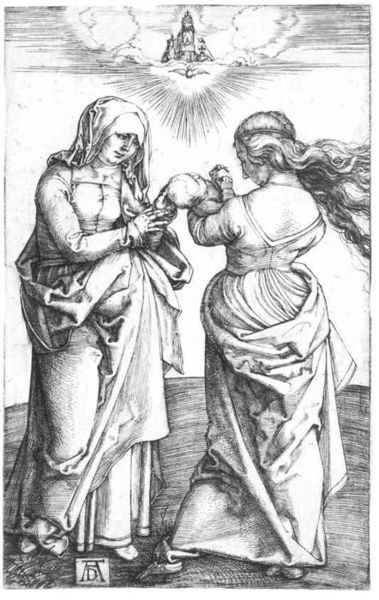
Titel: Die Heilige Anna Selbdritt
Künstler: Albrecht Dürer
Standort: Karlsruhe
Institution: Staatliche Kunsthalle Karlsruhe
Schlagwörter: church, cloaks, crown, folds, hands, religious, robes, white, women, black, dress, frauen, hair, ladies, lady, meeting, nose, portrait, robe, woman, print, hand, cloud, clouds, heaven, sky, field, head, ocean, sea, horizon, sun, death, child, eyes, feet, flowing, grass, light, plants, drawing, paper, black and white, castle, bonnet, cap, mother, mouth, scarf, bird, line, monochrome, saint, dead, wind, virgin, human, madonna, arms, clothes, draped, toga, renaissance, jesus, front, art, back, engraving, pencil, religion, legs, cloth, dove, fingers, god, christ, long hair, sleep, baby, humans, christian, mary, saints, blessing, mothers, hold, glance, gott, stich, durer, angle, monogram, veil, earth, dürer, baptism, halo, kind, engraved, holy, heavenly, infant, nurse, b&w, jesus christ, glow, holding, elisabeth, birth, kupferstich, elizabeth, john, albrecht, eden, spirit, nun, anne, baptist, visitation, kingdom, ad, devotional, paradise, holy ghost, rays, fold, ray, blessed, holy spirit, maddona, heavan, chritening, segen, supferstich, urteil, diety, heavenly light, city of heaven, black and whte, wemon, monogra, wewon, baptish, cousin, heavn, magic kingdom, mthers, magdelena, devotianal